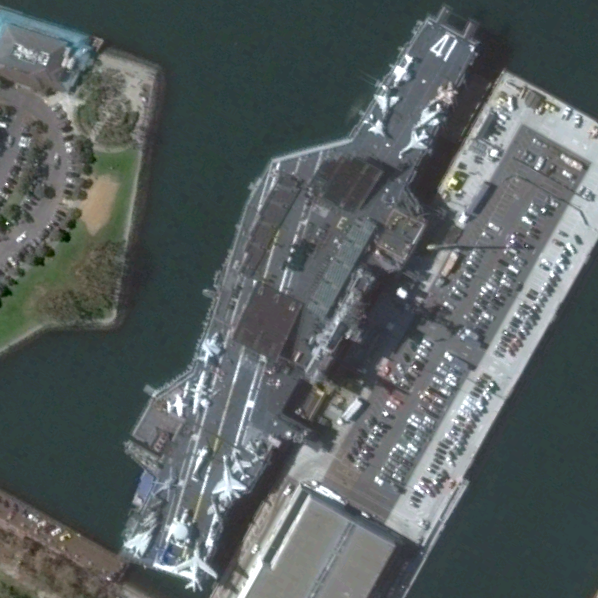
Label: aircraft_carrier